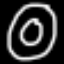
Label: donut